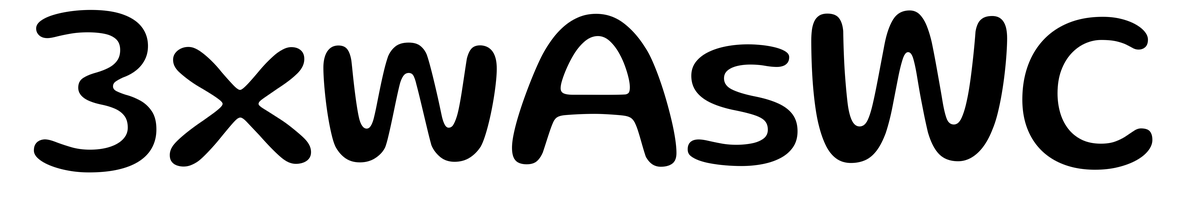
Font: Gluten_Regular